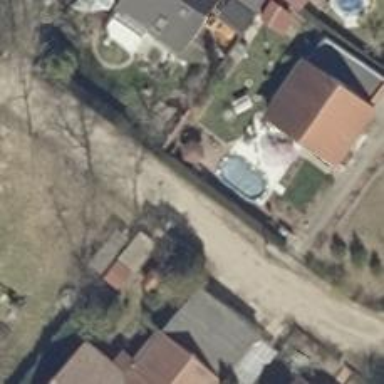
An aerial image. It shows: Residential road.